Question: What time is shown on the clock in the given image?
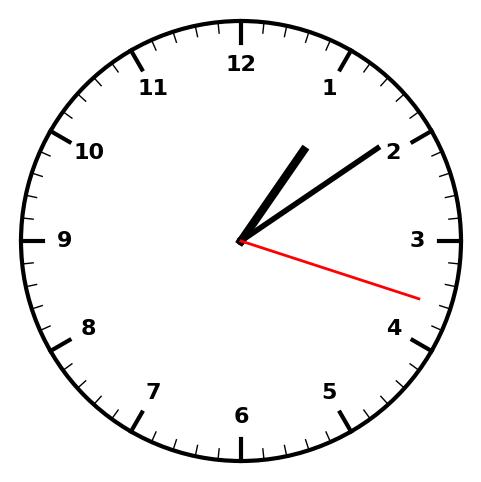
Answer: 01:09:18